Question: I ran the SQL statement ($sql2) in PMA and it displays the result of the total for johnnides as "00:00:15.000000". I don't know why this isn't displaying in total.php. Any ideas/suggestions?
## PMA
'''
SELECT TIME(SUM(total)) AS total FROM timeSheet WHERE userName='johnnides'
00:00:15.000000
'''
## total.php

'''
$sql="SELECT * FROM timeSheet, timeSheetUsers WHERE timeSheet.userName=timeSheetUsers.userName AND timeSheet.userName= '".$q."' ORDER BY startTime ASC";
$sql2="SELECT SEC_TO_TIME(SUM(TIME_TO_SEC('total'))) FROM timeSheet WHERE userName = 'johnnides'";
echo "<table border ='1' align='left'>
<tr>
<th bgcolor='#F0E68C'>username</th>
<th bgcolor='#E0FFFF'>date</th>
<th bgcolor='#F0E68C'>starTime</th>
<th bgcolor='#E0FFFF'>endTime</th>
<th bgcolor='#F0E68C'>total</th>
</tr>";
$result = mysqli_query($con,$sql);
while($row = mysqli_fetch_array($result))
{
echo "<tr>";
echo "<td bgcolor='#F0E68C'>" . $row['userName'] . "</td>";
echo "<td bgcolor='#E0FFFF'>" . $row['date'] . "</td>";
echo "<td bgcolor='#F0E68C'>" . $row['startTime'] . "</td>";
echo "<td bgcolor='#E0FFFF'>" . $row['endTime'] . "</td>";
echo "<td bgcolor='#F0E68C'>" . $row['total'] . "</td>";
echo "</tr>";
}
echo "<tr>
<th></th>
<th></th>
<th></th>
<th bgcolor='#00FF00'>Total Hours</th>
<td bgcolor='#E0FFFF'>" . $row['total'] . "</td>";
echo "</tr>";
echo "</table>";
'''
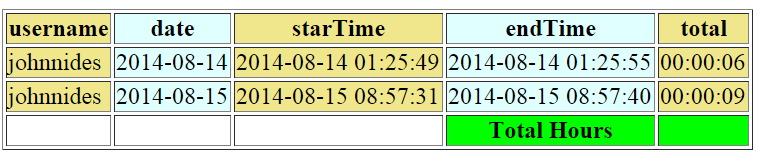
Answer: You need to query and fetch the result of $sql2 before the loop:
'''
$sql2="SELECT SEC_TO_TIME(SUM(TIME_TO_SEC('total'))) AS total FROM timeSheet WHERE userName = 'johnnides'";
$res2 = mysqli_query($con, $sql2);
$totalRow = mysqli_fetch_assoc($res2);
$total = $totalRow['total'];
'''
Then you can use '$total' as total.